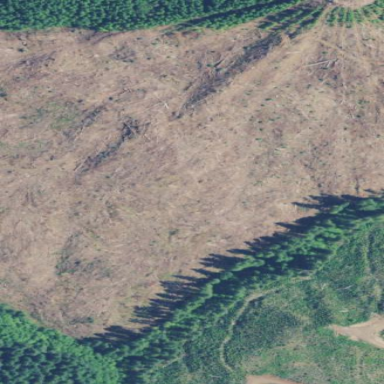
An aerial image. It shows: Clearcut area created by human activity.